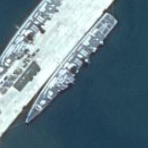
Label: cruiser